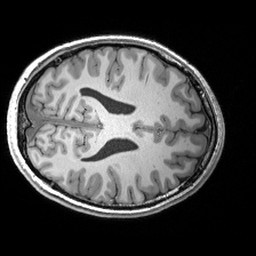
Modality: T1w
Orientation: axial
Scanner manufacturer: siemens
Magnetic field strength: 3 T
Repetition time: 2.53 s
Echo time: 0.00299 s